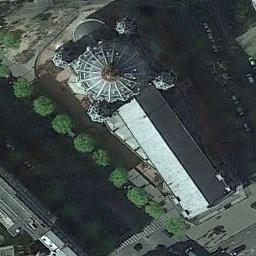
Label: church